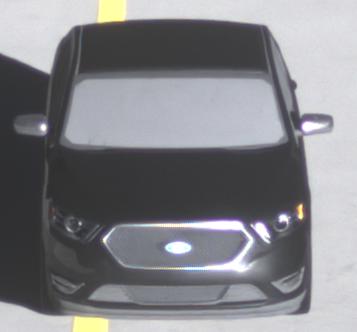
Make: Ford
Model: Taurus
Detailed model: SHO
Model produced from: 2012
Model produced until: 2019
Doors: 4
Color: black
Road condition: dry road
Daytime: sunrise or sunset
Contrast: high contrast